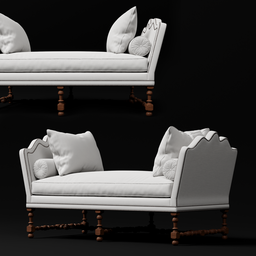
Label: furniture